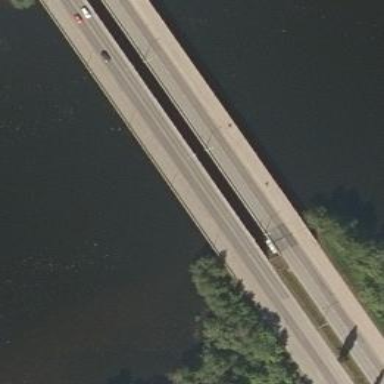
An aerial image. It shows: Man-made bridge.